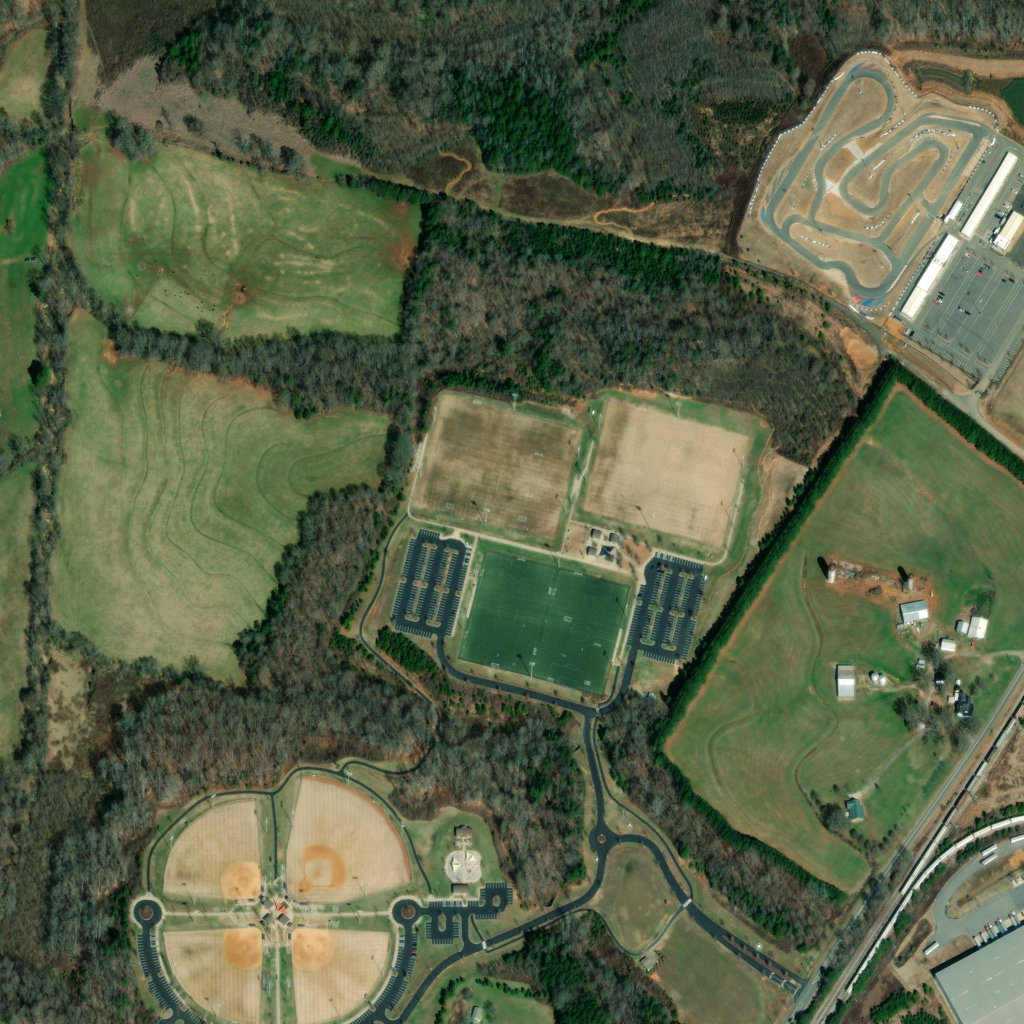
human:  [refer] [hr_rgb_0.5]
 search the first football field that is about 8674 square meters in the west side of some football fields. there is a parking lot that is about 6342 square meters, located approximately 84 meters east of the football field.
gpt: <box>[[44, 53, 54, 66, 0]]</box>

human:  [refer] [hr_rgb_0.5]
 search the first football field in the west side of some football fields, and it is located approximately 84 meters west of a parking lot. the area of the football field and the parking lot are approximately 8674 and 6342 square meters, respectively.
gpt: <box>[[44, 53, 54, 66, 0]]</box>